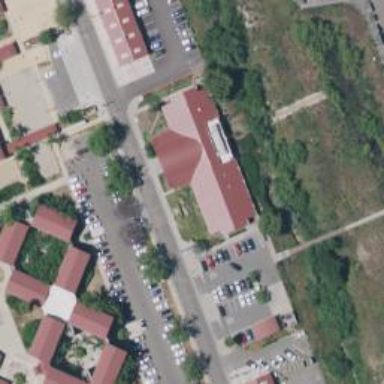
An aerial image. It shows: Hospital providing healthcare services.